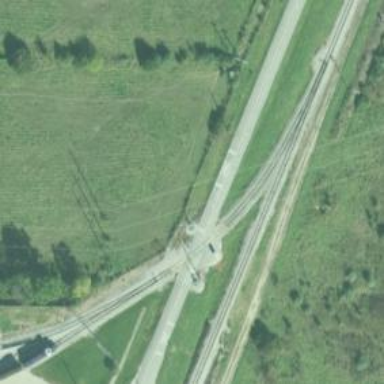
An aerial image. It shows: Railway level crossing.